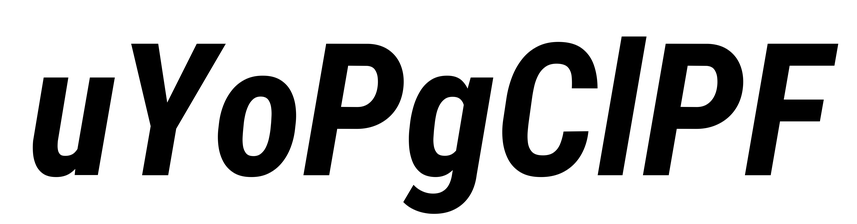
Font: Roboto-Italic_Condensed_Bold_Italic